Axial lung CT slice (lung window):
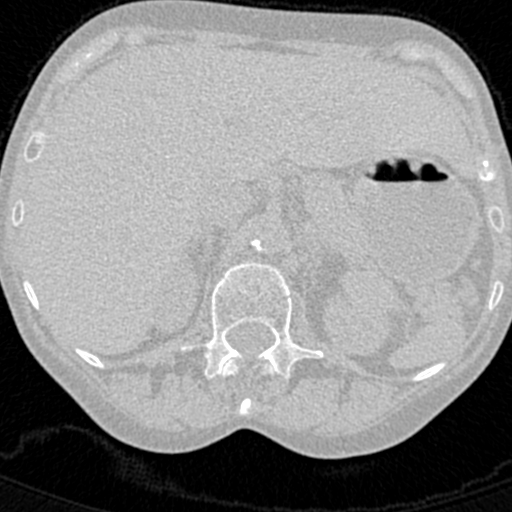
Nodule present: no